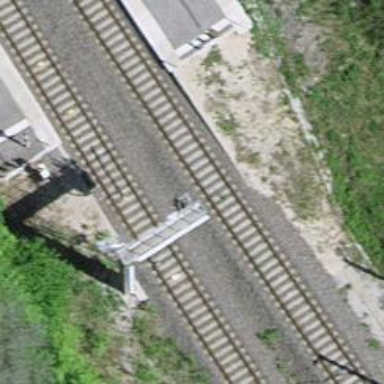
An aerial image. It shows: Railway signal.